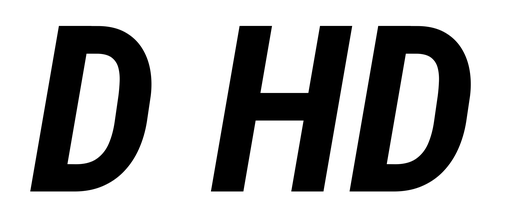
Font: Roboto-Italic_Condensed_Bold_Italic